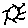
Label: sun